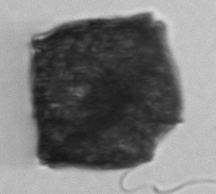
Label: Gonyaulax